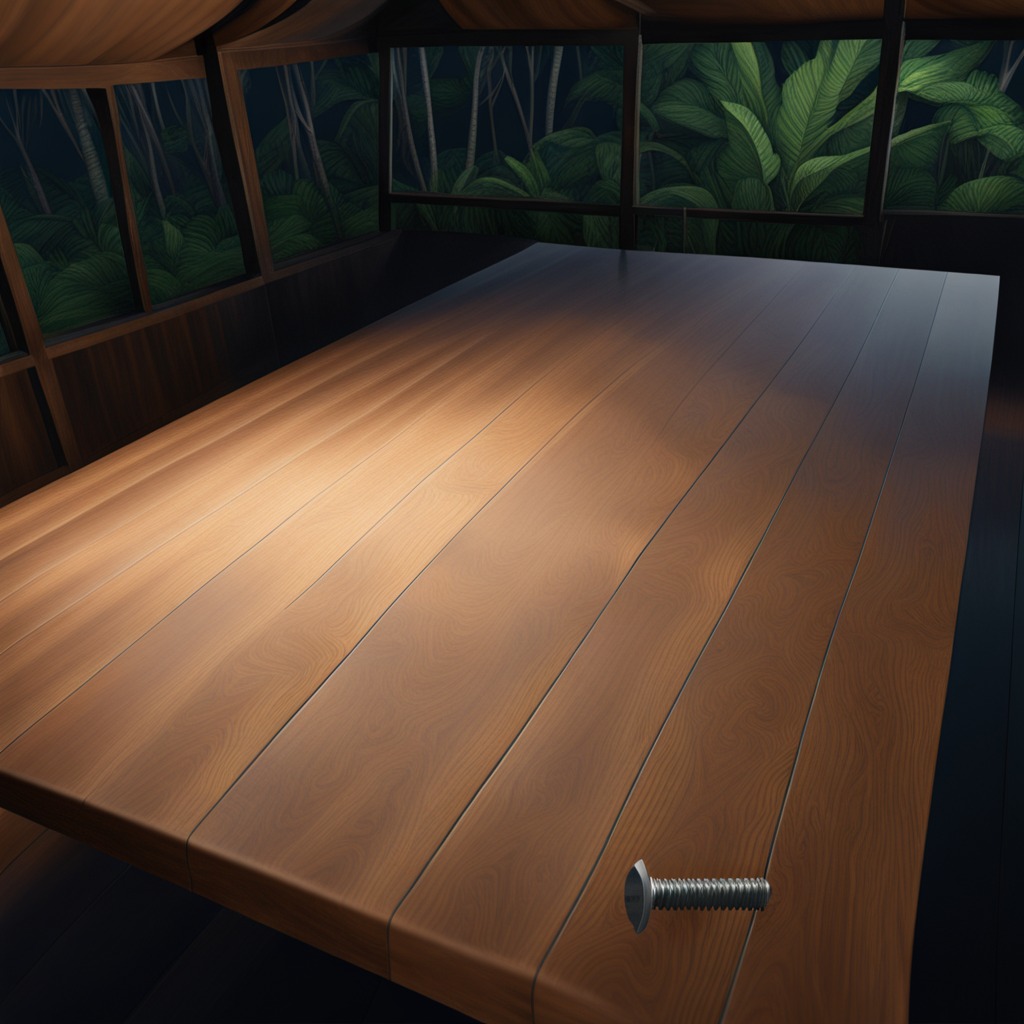
A metal screw is lying on a wooden table inside a jungle field workshop tent at night.